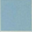
Piece: xx